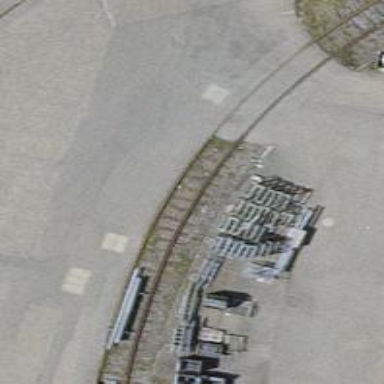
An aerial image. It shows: Disused railway spur with one track.